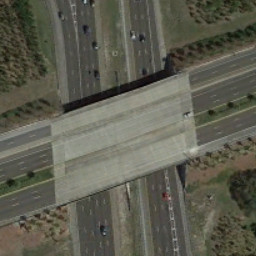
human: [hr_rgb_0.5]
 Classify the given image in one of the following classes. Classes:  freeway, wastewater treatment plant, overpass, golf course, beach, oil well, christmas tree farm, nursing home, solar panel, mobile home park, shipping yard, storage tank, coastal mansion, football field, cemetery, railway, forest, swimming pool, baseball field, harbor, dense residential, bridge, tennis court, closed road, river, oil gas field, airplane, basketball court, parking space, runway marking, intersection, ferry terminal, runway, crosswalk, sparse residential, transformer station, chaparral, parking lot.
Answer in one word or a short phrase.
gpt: overpass